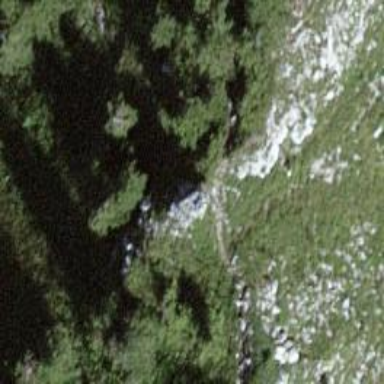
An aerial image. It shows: Path.